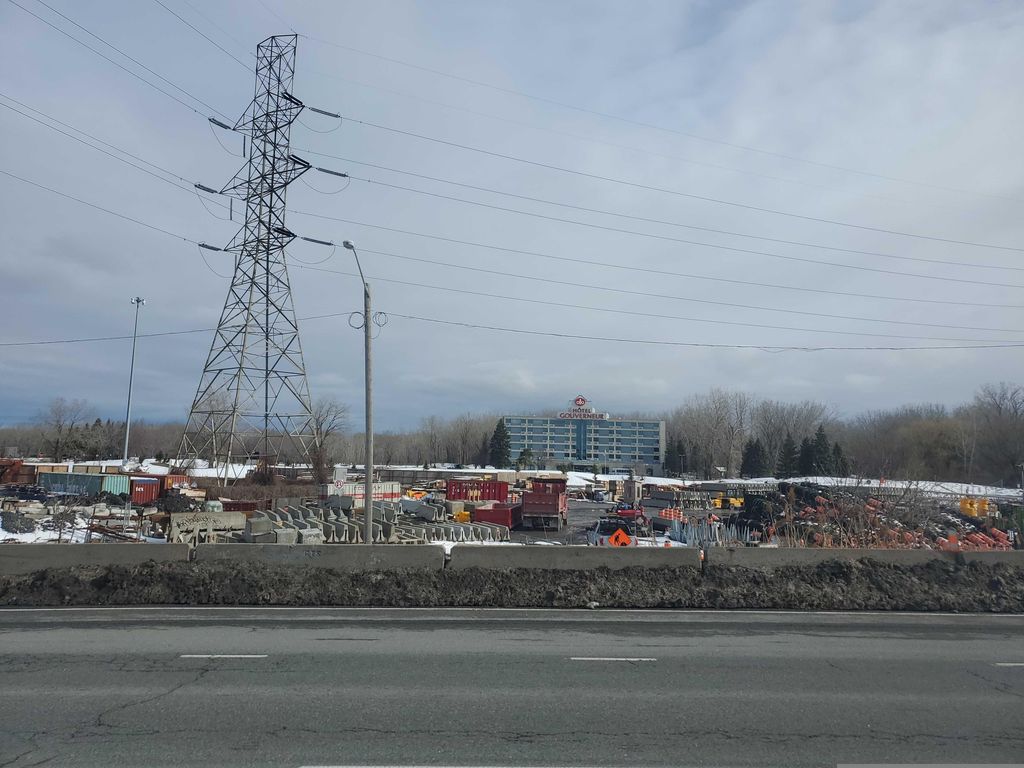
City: montreal